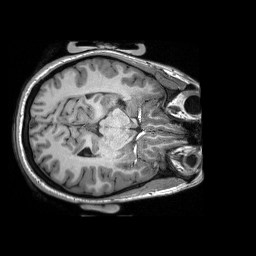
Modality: T1w
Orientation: coronal